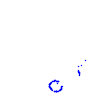
Particle: proton